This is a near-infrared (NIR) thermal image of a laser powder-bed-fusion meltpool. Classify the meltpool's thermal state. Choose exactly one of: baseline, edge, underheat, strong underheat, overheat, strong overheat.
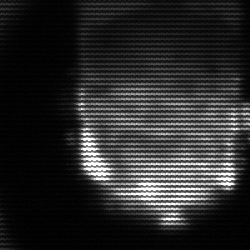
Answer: baseline